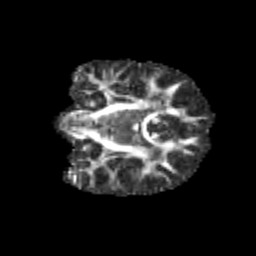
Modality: FA
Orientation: coronal
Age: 8
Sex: male
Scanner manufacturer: siemens
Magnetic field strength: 3 T
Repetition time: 3.8 s
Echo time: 0.07 s